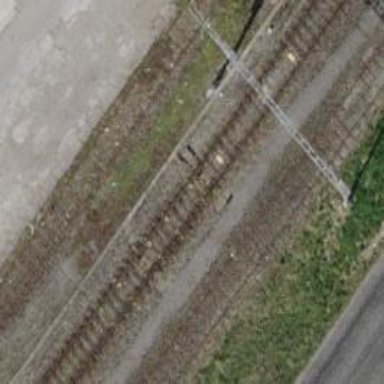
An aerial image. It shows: Railway switch.